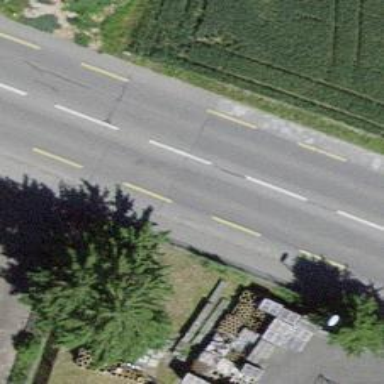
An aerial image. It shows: Secondary road with cycle lane on the left side and sidewalk.